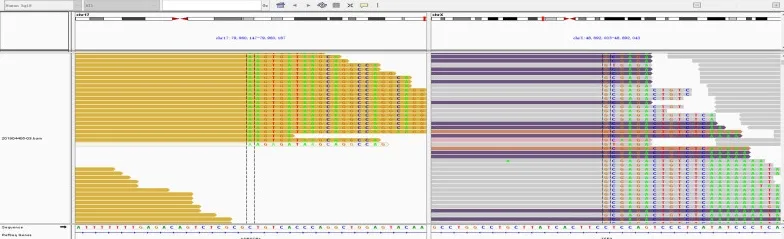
A fusion of TFE3 and ASPSCR1 was detected in the tumor.
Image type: pathology (immunostaining)